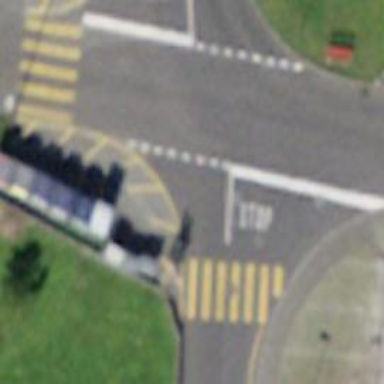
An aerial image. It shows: Marked zebra crossing on the road.